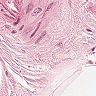
Metastatic tissue present: no